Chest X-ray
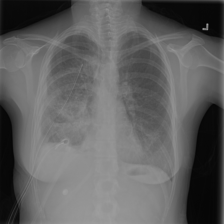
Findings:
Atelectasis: negative
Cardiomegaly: negative
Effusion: positive
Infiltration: negative
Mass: negative
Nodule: negative
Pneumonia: negative
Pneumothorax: positive
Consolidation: negative
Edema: negative
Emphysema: negative
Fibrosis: negative
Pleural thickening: negative
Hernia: negative